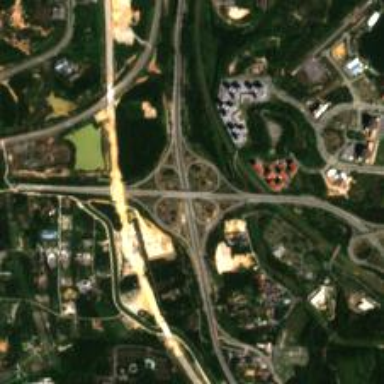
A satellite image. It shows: Motorway junction.